Field crop: maize
Growth stage: 1
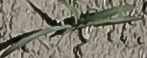
Species: sorghum